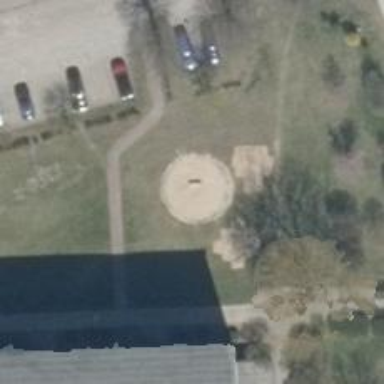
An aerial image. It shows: Playground area for leisure land.